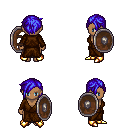
a pixel art fantasy rpg character, female body template, human, dark skin, brown robe, robe skirt, blue pixie cut hairstyle, gold boots, shield, four views (front, back, left, right), 2x2 character sprite sheet, small pixel art, hard edges, no anti-aliasing